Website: home-depot
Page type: billing-address
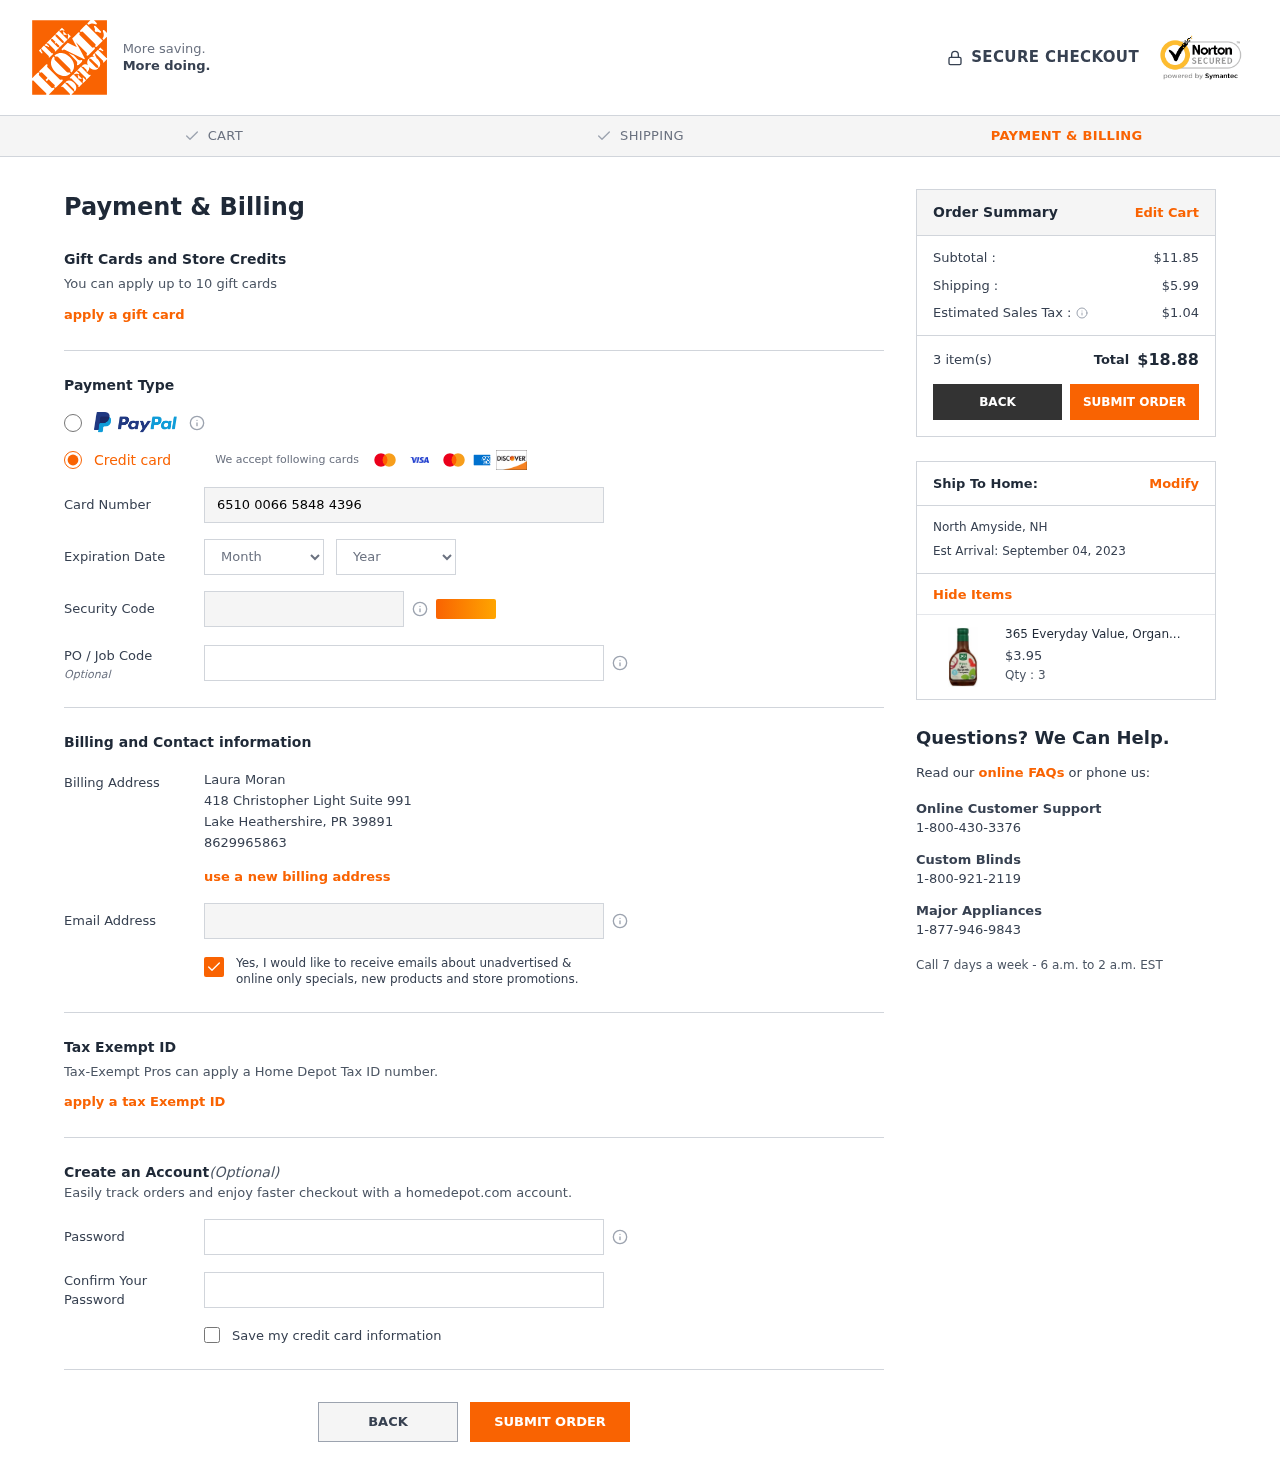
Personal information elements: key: PII_CARD_CVV
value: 300
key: PII_CARD_EXPIRY_MONTH
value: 02
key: PII_CARD_EXPIRY_YEAR
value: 27
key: PII_CARD_NUMBER
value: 6510 0066 5848 4396
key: PII_CITY
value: Lake Heathershire
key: PII_CITY2
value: North Amyside
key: PII_EMAIL
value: lauramoran@gmail.com
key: PII_FULLNAME
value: Laura Moran
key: PII_PHONE
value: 8629965863
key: PII_POSTCODE
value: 39891
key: PII_STATE_ABBR
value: PR
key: PII_STATE_ABBR2
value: NH
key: PII_STREET
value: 418 Christopher Light Suite 991
Product elements: key: PRODUCT1_NAME
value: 365 Everyday Value, Organic Light Balsamic Vinaigrette, 16 fl oz
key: PRODUCT1_PRICE
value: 3.95
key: PRODUCT1_QUANTITY
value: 3
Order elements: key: ORDER_SUBTOTAL
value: $11.85
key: ORDER_SHIPPING_COST
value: $5.99
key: ORDER_TAX
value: $1.04
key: ORDER_NUM_ITEMS
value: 3 item(s)
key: ORDER_TOTAL
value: $18.88
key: ORDER_DELIVERY_DATE
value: Est Arrival: September 04, 2023